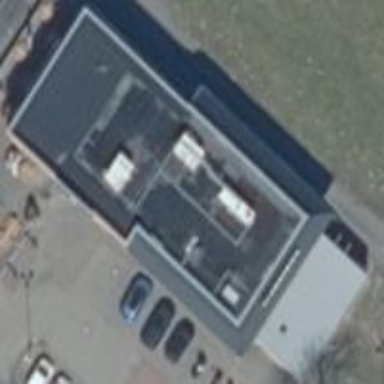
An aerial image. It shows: Retail building with fast food restaurant inside. The roof of the building has unique quadruple saltbox shape.